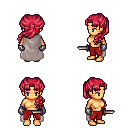
a pixel art fantasy rpg character, female body template, human, tanned skin, gray cape, red pants, ruby red princess hairstyle, metal gloves, dagger, four views (front, back, left, right), 2x2 character sprite sheet, small pixel art, hard edges, no anti-aliasing